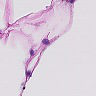
Metastatic tissue present: no